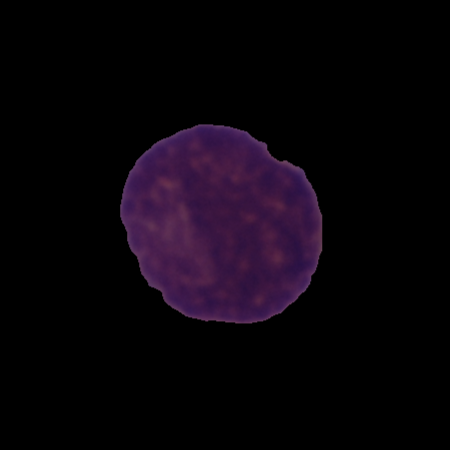
Label: cancer